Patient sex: F
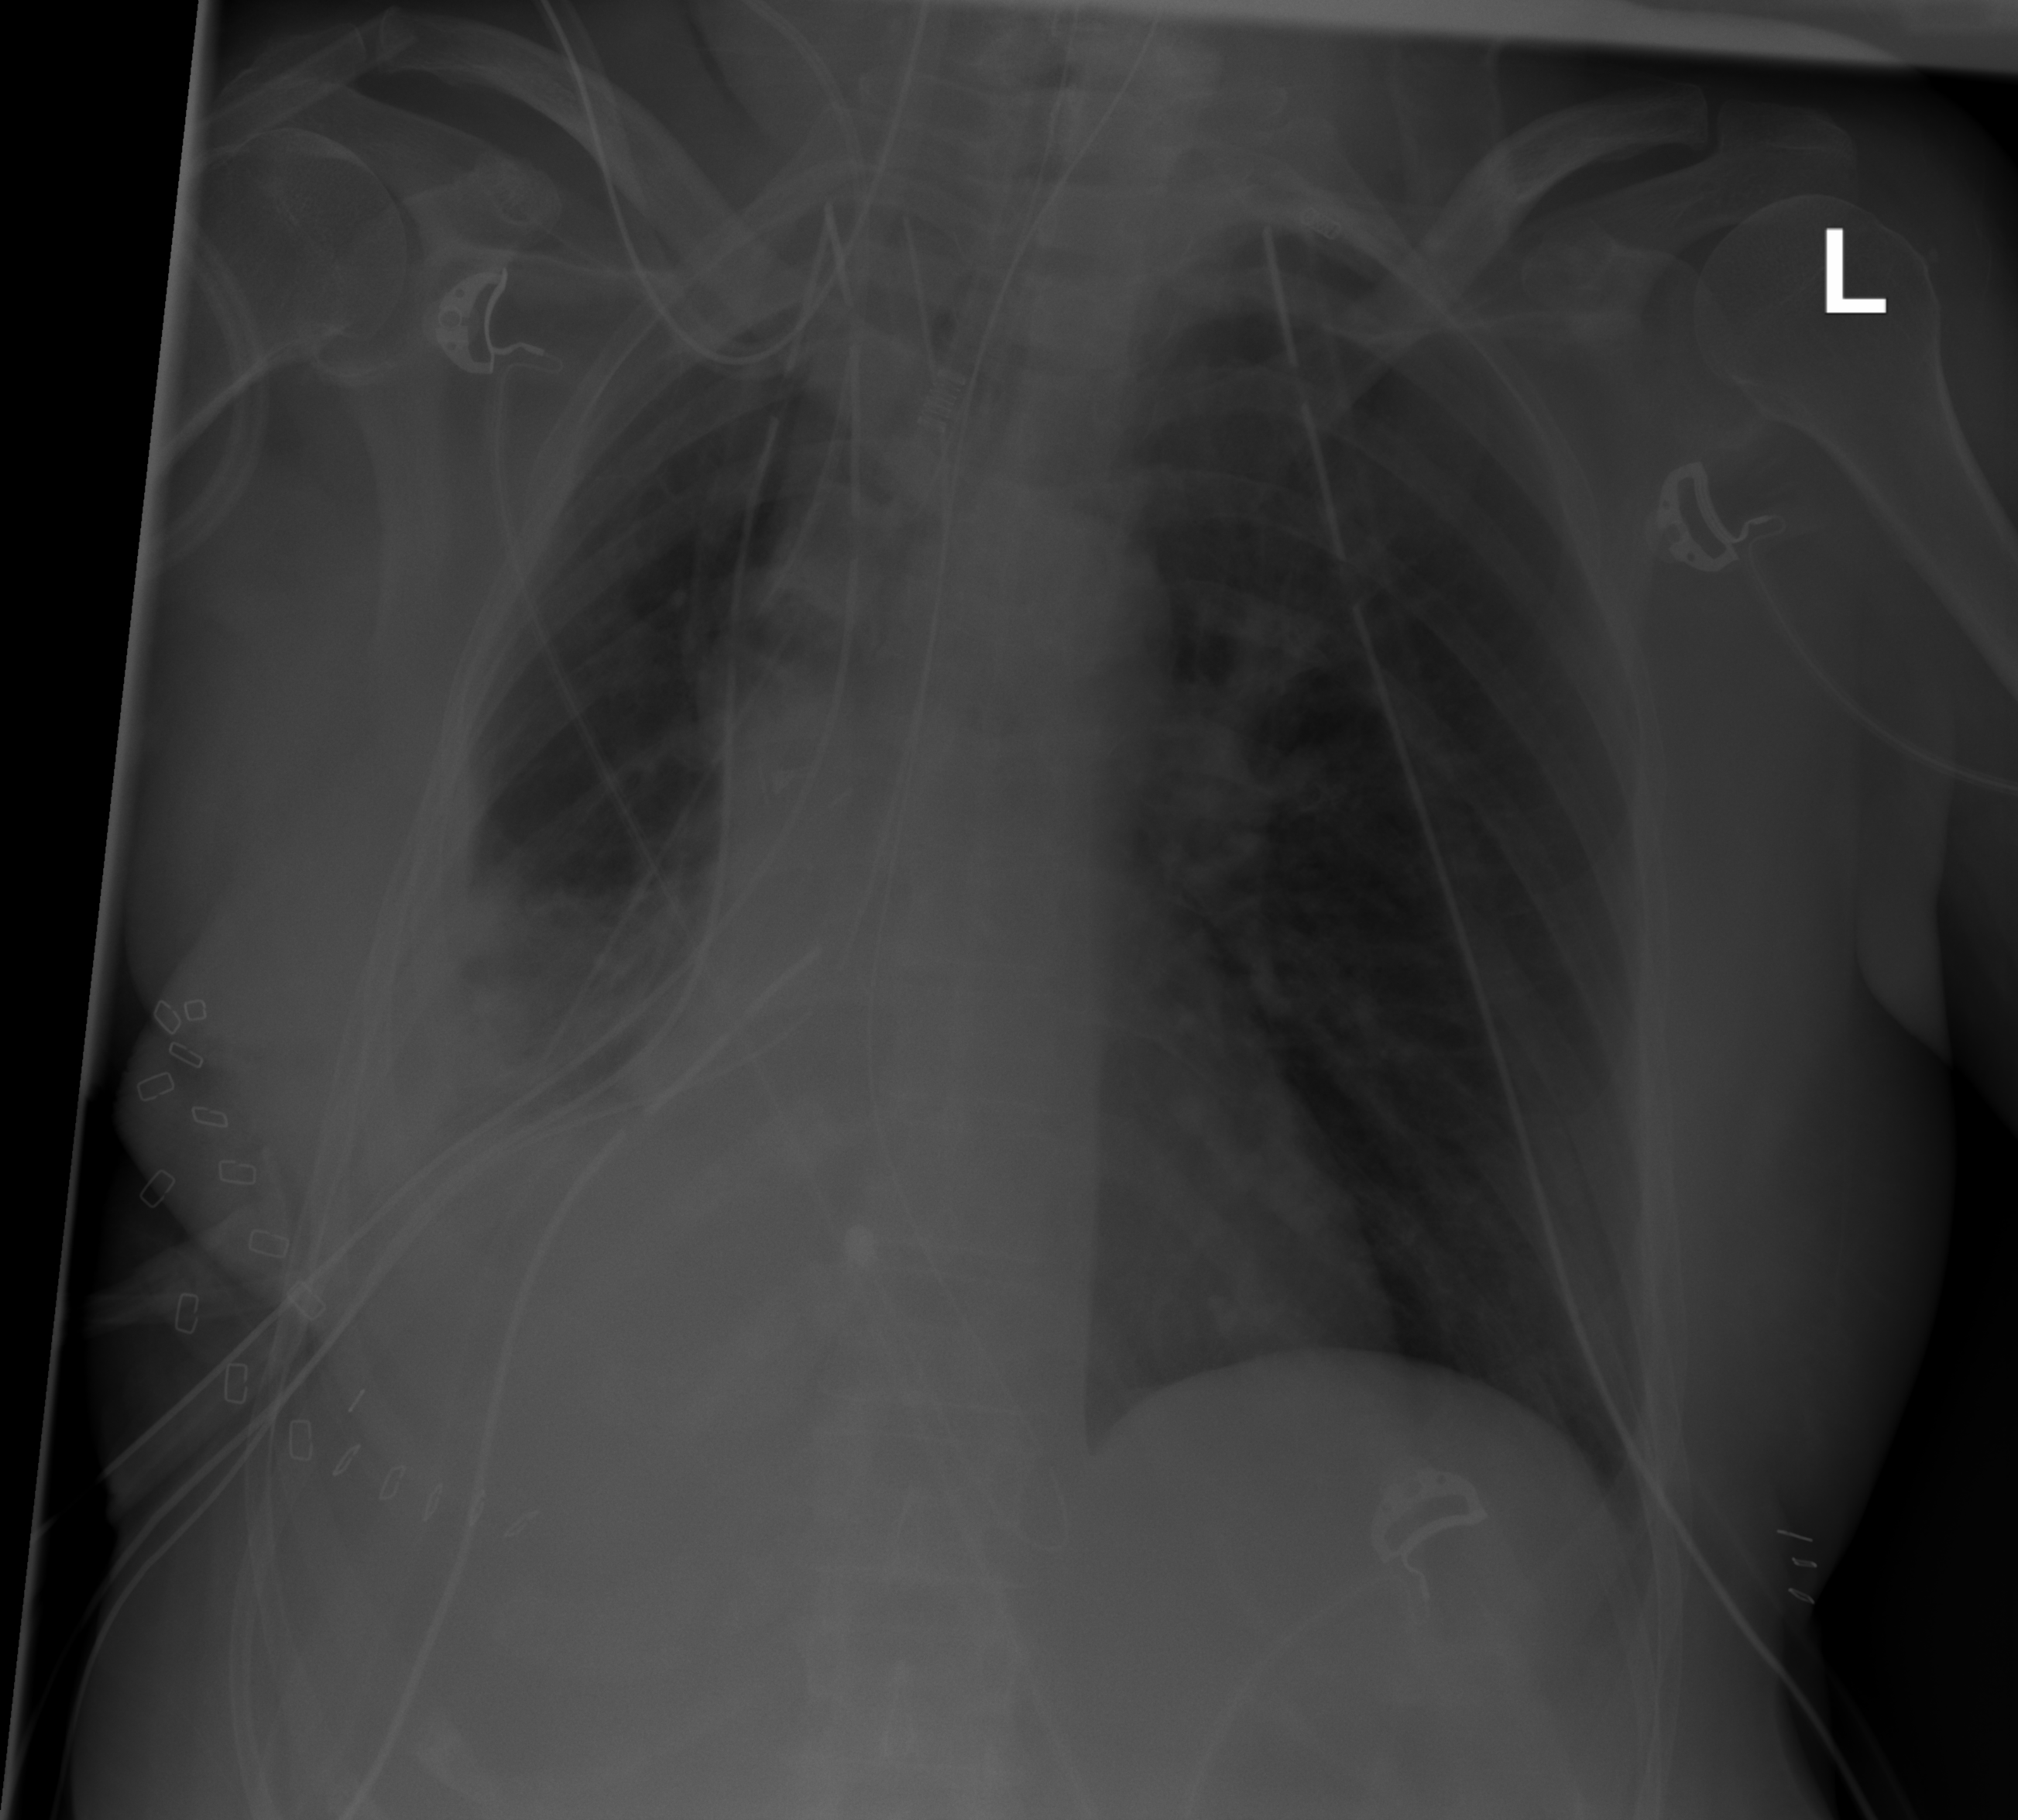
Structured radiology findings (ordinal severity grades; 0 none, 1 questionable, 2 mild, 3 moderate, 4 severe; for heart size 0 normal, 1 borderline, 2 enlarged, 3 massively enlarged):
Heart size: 0
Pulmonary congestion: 0
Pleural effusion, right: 2
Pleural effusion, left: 0
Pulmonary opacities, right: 2
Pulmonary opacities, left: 0
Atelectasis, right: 4
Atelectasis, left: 0